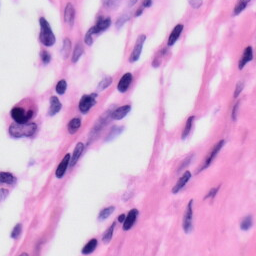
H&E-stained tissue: Skin